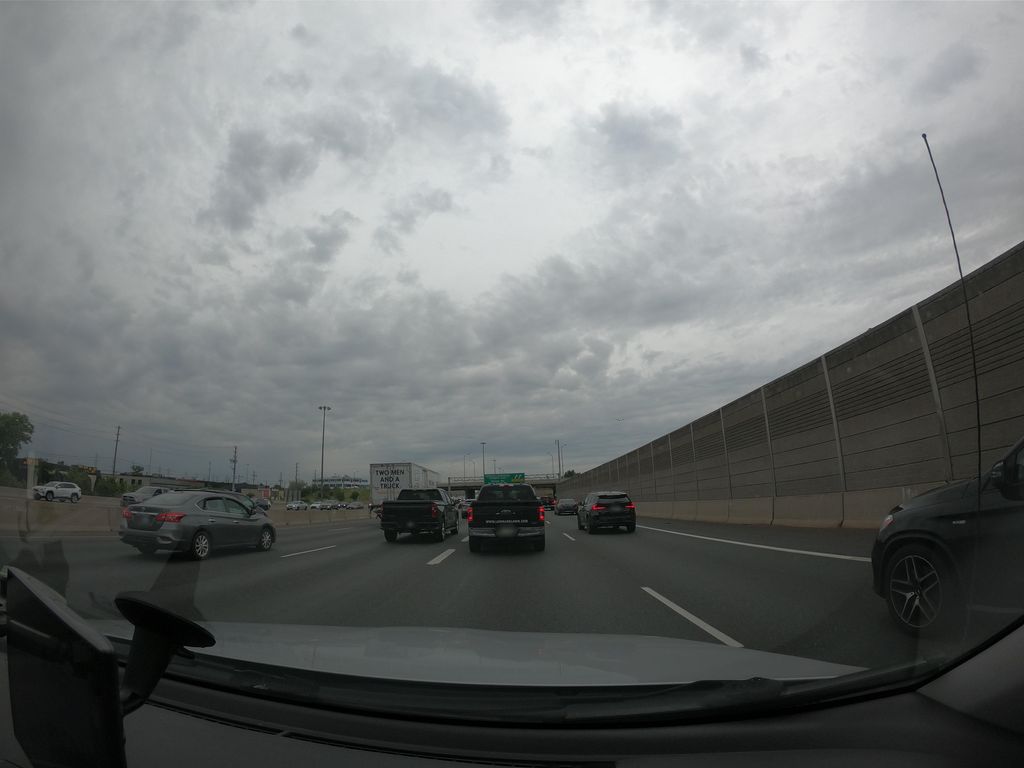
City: toronto